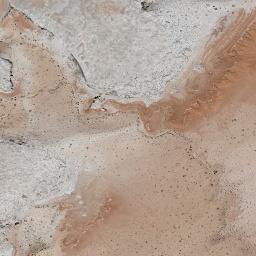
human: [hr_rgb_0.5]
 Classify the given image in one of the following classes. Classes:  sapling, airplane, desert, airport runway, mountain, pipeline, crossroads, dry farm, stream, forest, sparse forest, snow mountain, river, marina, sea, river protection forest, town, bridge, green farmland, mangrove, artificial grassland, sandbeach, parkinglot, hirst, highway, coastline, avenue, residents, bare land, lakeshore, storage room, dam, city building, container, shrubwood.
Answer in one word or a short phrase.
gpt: desert